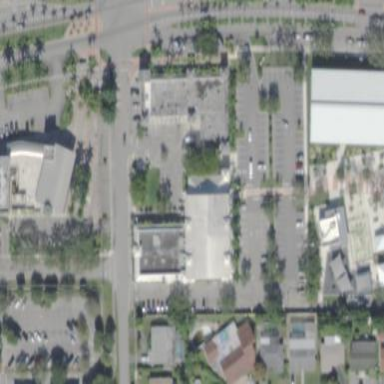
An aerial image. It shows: Commercial building.